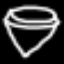
Label: diamond